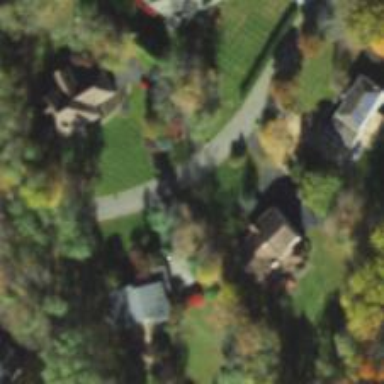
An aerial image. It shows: Residential road.